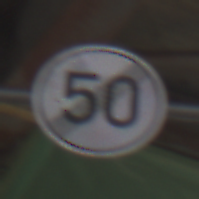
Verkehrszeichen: EndeGeschwindigkeit50
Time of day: Midday
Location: Roofed (Special)
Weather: Overcast
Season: NotSpecified
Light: Natural